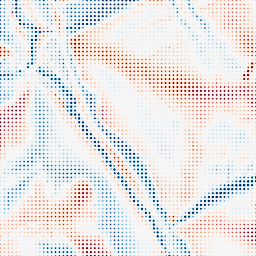
Category: edge_preserving
Decomposition family: guided
Decomposition parameters: radius: 16
eps: 0.001
Upsampling method: sinc_blackman
Upsampling parameters: scale: 8
kernel_size: 4
Upsampling scale: 8